Question: I am running Spree in my ruby on rails application, and I am using the spree_fancy theme (if that matters). This is what it looks like:

As you can see, there is this text "Welcome to our amazing store! Choose anything you with, we'll ship it anywhere!"
I want to modify the text displayed there and add some other markup.
I downloaded the spree source code from github, and basically there is a home controller that is loaded when calling route url:
'''
#frontend/config/routes.rb
root :to => 'home#index'
#frontend/controllers/spree/home_controller.rb
def index
@searcher = Spree::Config.searcher_class.new(params)
@searcher.current_user = try_spree_current_user
@searcher.current_currency = current_currency
@products = @searcher.retrieve_products
end
#views/spree/home/index.html.erb
<%= render :partial => 'spree/shared/products', :locals => { :products => @products } %>
#spree/shared/_products.html.erb
...
'''
Basically, I followed the whole call sequence, and I cannot find the view that contains this text anywhere (and I highly doubt it is stored in database).
Where is the view that contains this home page information?
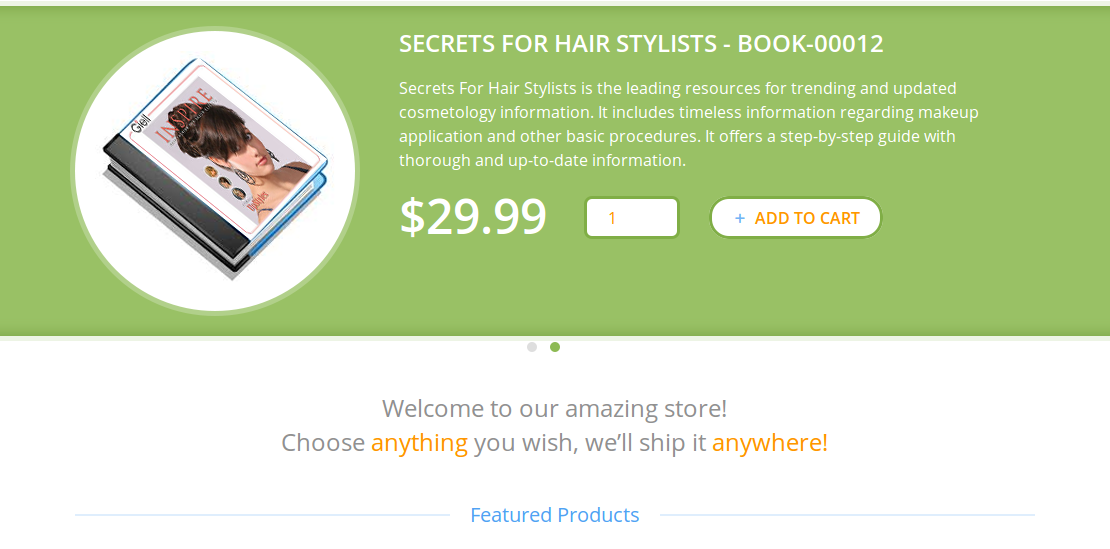
Answer: You can find the source for the home page in spree_fancy here:
<URL>
You have two options for replacing this content:
1. Use Deface to customize this content
2. Copy the view from spree_fancy to your application @ app/views/spree/home/index.html.erb and customize the content
Both of these options are described in more detail in the <URL>